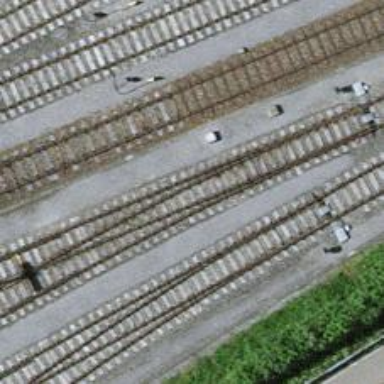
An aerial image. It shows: Railway switch.